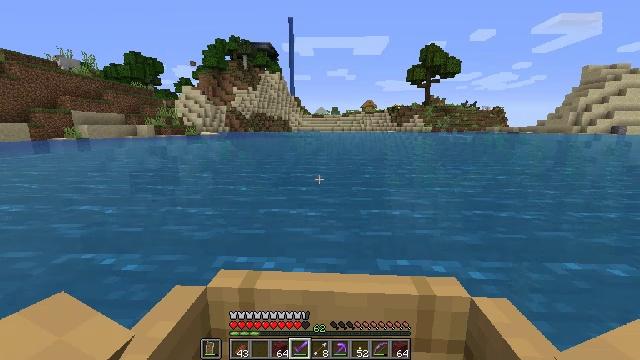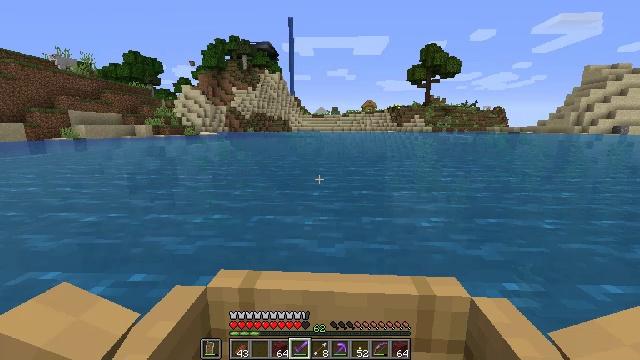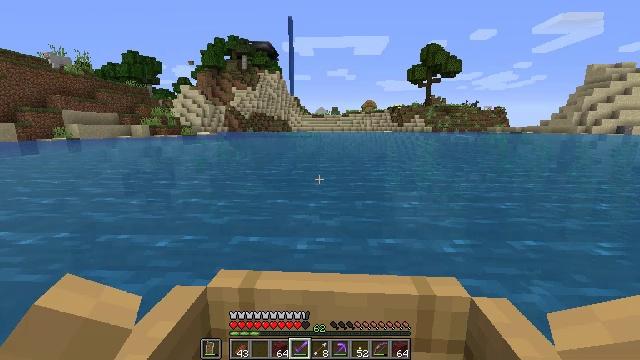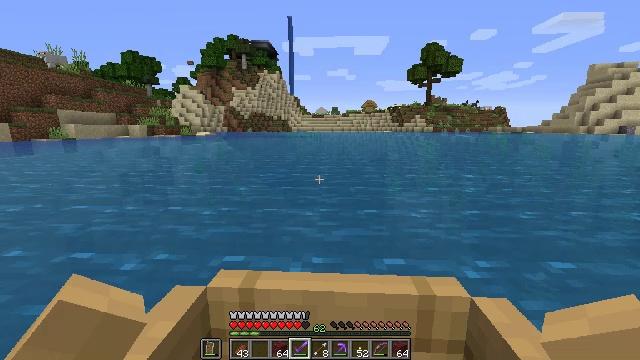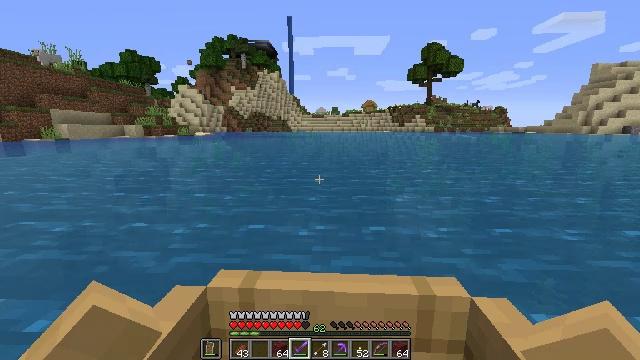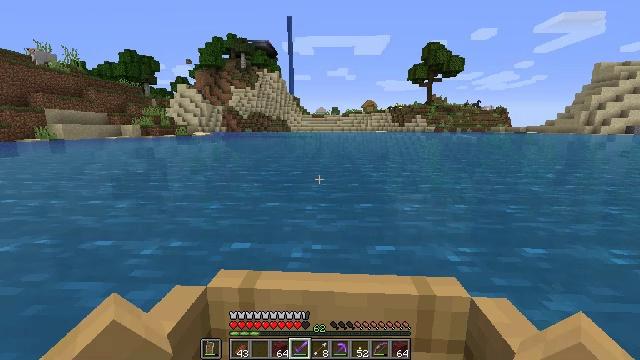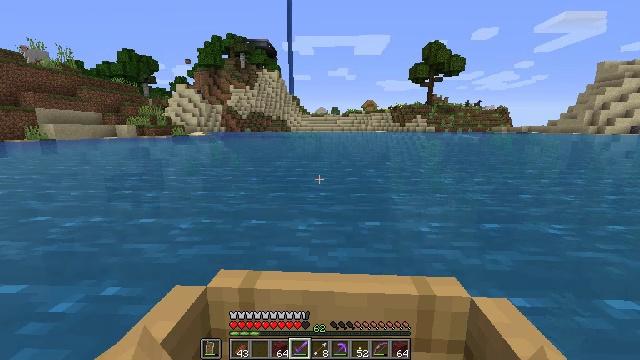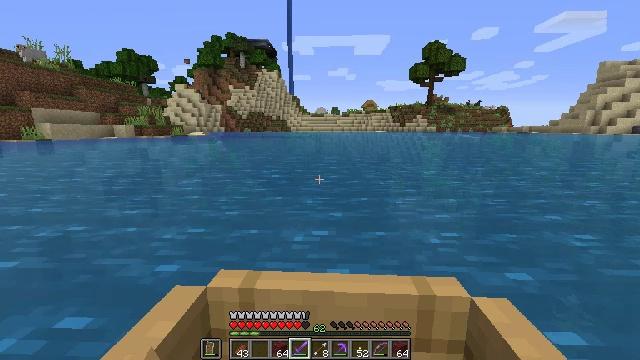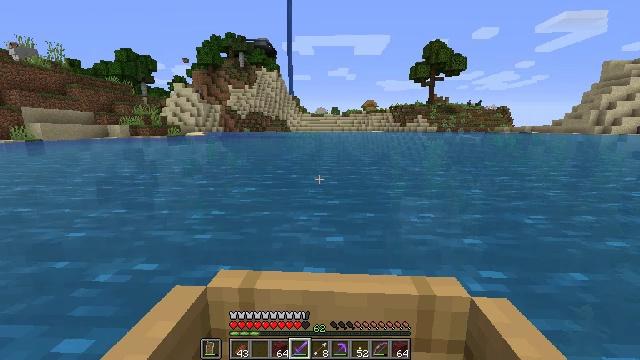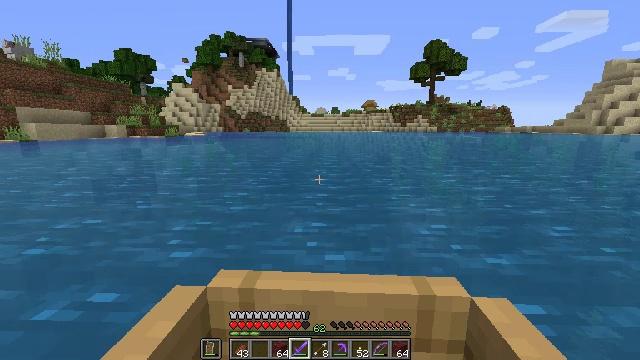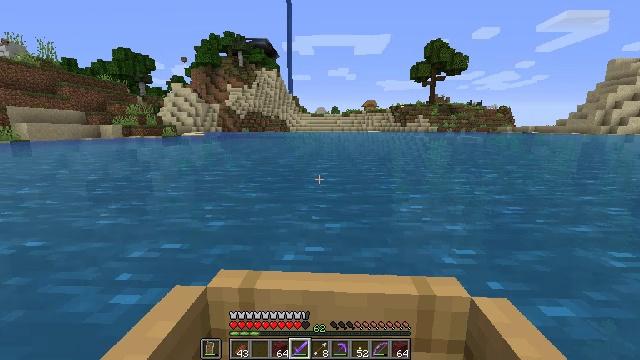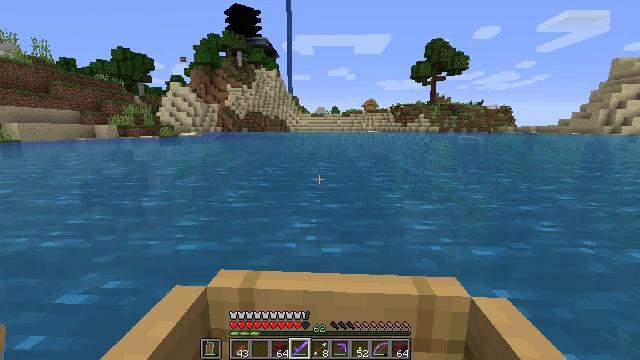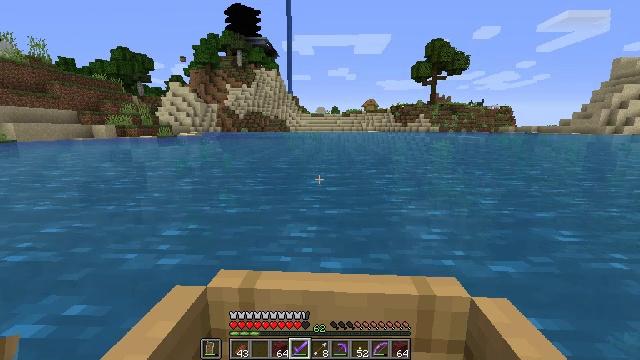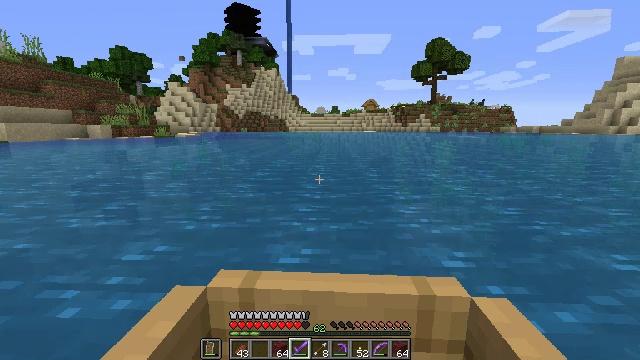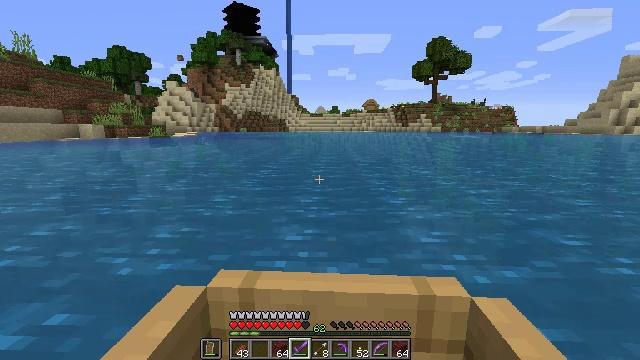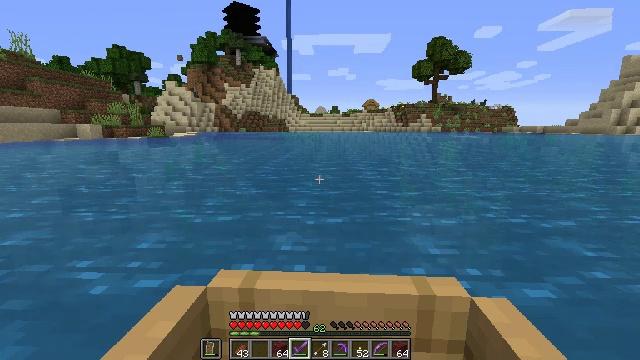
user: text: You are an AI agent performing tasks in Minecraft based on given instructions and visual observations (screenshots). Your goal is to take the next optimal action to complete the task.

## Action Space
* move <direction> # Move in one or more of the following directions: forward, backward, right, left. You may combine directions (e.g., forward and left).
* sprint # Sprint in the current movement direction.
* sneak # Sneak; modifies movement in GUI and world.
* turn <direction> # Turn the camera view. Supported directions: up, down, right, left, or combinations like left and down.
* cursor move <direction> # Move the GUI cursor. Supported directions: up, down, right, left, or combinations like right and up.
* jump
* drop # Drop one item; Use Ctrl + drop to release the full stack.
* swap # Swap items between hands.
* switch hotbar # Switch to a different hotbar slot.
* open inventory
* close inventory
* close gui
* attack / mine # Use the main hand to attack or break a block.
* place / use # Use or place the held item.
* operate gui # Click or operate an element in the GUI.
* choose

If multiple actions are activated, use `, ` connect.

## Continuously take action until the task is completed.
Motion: motion action
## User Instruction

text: Use a pickaxe to gather the ender chest.
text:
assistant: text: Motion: move forward
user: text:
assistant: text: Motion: move forward
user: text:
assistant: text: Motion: move forward
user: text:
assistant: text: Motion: move forward
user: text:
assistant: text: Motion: move forward
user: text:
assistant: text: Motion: move forward
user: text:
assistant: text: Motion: move forward
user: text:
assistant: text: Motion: move forward
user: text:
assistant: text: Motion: move forward
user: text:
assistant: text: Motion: move forward
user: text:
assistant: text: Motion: move forward
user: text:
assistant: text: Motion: move forward
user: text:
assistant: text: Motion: move forward
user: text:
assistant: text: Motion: move forward
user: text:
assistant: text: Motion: move forward
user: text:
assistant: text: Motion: move forward
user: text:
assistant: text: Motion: move forward
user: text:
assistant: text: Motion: move forward
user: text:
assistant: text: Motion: move forward
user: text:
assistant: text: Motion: move forward
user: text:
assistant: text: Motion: move forward
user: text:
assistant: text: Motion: move forward
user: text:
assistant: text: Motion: move forward
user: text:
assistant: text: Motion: move forward
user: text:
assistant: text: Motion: move forward
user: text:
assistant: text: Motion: move forward
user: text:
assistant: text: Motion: move forward
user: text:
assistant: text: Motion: move forward
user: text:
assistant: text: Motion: move forward
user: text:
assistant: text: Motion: move forward